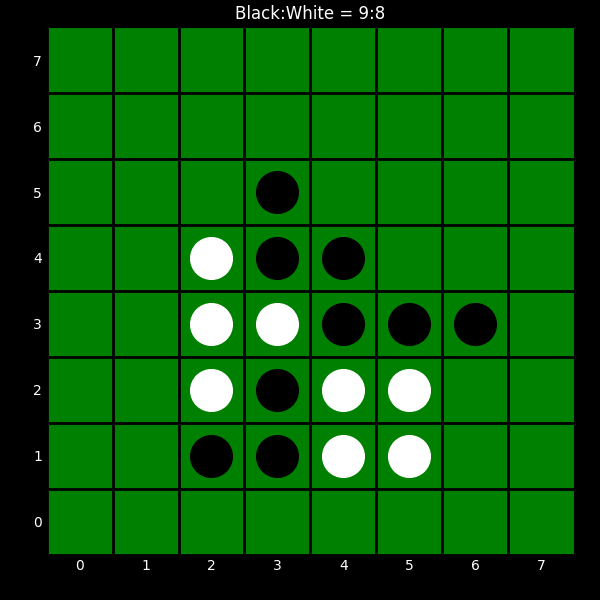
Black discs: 9
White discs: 8